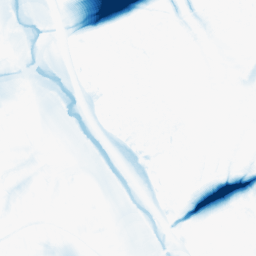
Category: morphological
Decomposition family: morphological_ellipse
Decomposition parameters: operation: closing
width: 50
height: 50
Upsampling method: sinc_hamming
Upsampling parameters: scale: 4
kernel_size: 16
Upsampling scale: 4